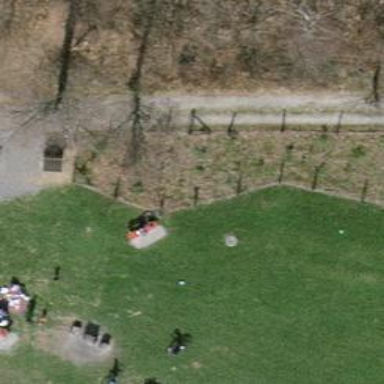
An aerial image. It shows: Red bench.